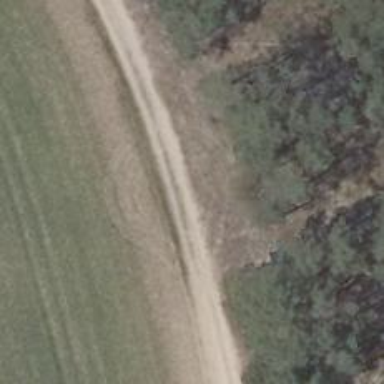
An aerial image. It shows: Dirt track road with grade3 tracktype.